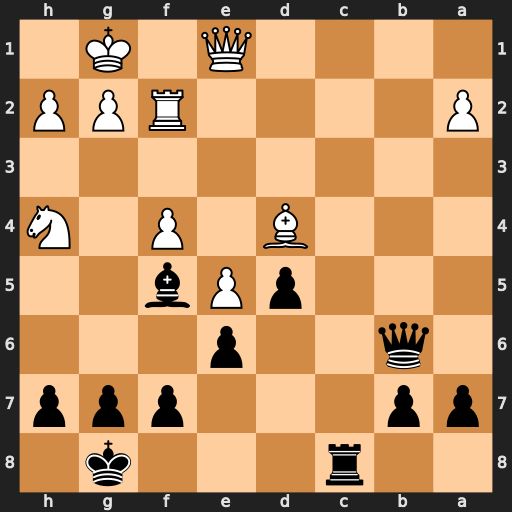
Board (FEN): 2r3k1/pp3ppp/1q2p3/3pPb2/3B1P1N/8/P4RPP/4Q1K1
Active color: b
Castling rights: -
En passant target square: -
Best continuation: Qxd4 Nxf5 exf5